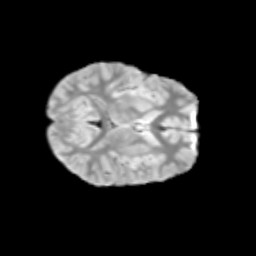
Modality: T2w
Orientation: axial
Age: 13
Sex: male
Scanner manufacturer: siemens
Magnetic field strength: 3 T
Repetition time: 3.8 s
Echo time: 0.07 s